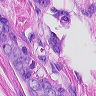
Metastatic tissue present: yes